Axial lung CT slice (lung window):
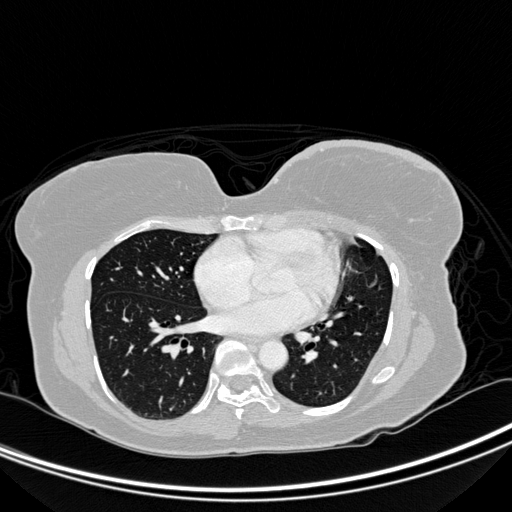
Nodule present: no